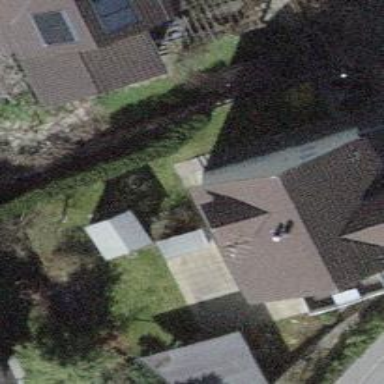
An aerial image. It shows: Detached residential building with gabled roof.